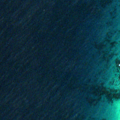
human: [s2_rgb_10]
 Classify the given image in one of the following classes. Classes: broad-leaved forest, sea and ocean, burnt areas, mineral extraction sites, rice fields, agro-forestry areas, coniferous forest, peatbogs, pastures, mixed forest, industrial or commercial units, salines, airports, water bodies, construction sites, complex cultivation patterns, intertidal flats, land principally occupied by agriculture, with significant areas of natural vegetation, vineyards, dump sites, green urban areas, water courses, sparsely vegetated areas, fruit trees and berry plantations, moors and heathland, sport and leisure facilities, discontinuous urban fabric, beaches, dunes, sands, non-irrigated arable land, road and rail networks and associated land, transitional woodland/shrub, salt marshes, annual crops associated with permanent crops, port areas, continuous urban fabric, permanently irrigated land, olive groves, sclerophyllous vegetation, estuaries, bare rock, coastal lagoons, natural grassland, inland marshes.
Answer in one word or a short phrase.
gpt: sea and ocean